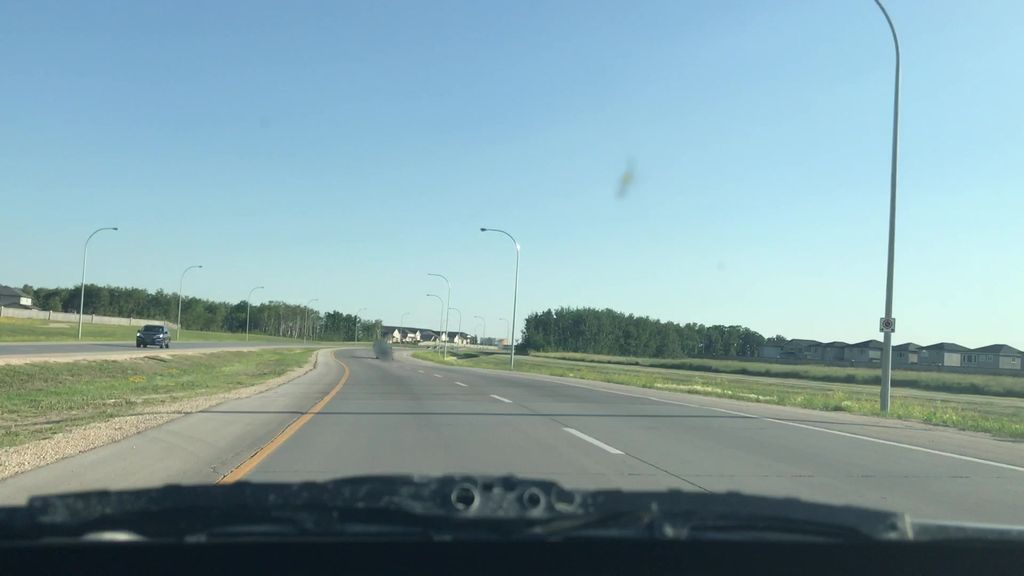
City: winnipeg